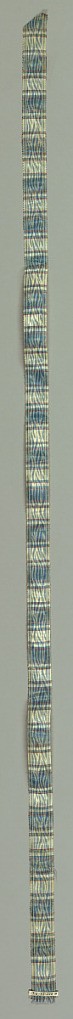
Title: Ribbon
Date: mid-19th century
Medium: silk Technique: warp printed
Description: Ribbon in a plaid pattern of blue, white and red with wavy blue and white lines created by warp printing process.